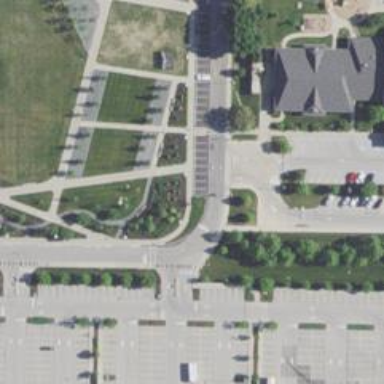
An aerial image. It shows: Uncontrolled footway crossing marked with lines.